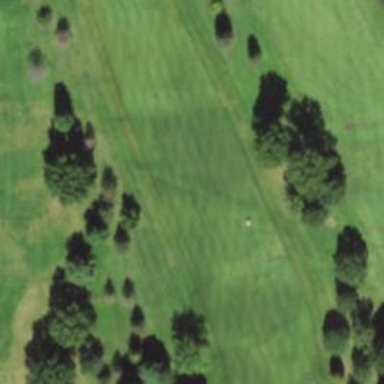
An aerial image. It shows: View of golf hole.